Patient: sex M, age 49
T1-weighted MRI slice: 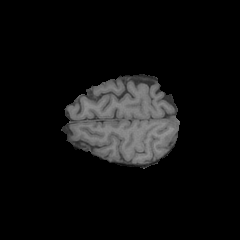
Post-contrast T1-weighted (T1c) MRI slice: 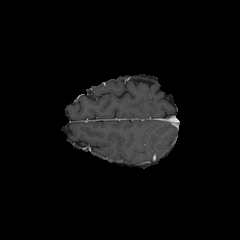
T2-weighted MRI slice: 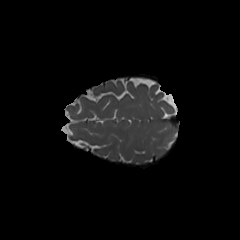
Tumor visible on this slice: no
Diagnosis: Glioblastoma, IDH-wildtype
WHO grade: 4